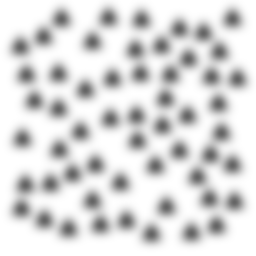
Squares: 0
Triangles: 56
Stars: 0
Total shapes: 56